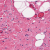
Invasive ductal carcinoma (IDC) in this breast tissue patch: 0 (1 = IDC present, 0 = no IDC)